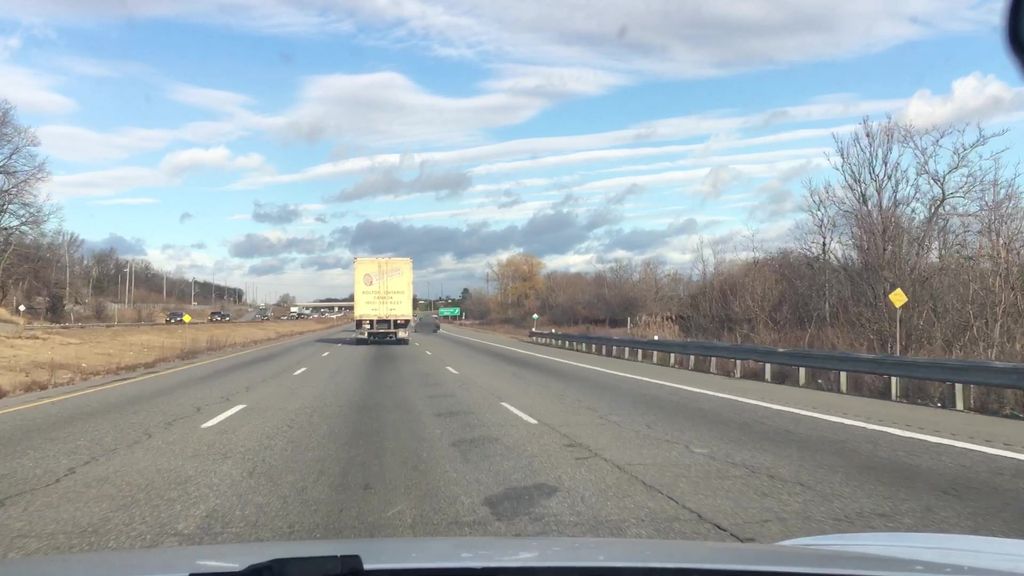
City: hamilton